Question: <URL>. However, if i click change text with Chrome browser random text will interlock with each other like in picture. How can i prevent this irregularity?

'''
<script type="text/javascript">
function next(tags)
{
var hr = new XMLHttpRequest();
var url = 'ajax_next_track.php?tags=' + tags;
hr.open("GET", url, true);
hr.setRequestHeader("Content-type", "application/x-www-form-urlencoded");
hr.onreadystatechange = function()
{
if(hr.readyState == 4 && hr.status == 200)
{
var return_data = hr.responseText;
console.log(return_data);
jsonObj = JSON.parse(return_data);
document.getElementById("artist_name").innerHTML = jsonObj.artist_name;
document.getElementById("track_name").innerHTML = jsonObj.track_name;
document.getElementById("name").title = 'play '+jsonObj.artist_name+' - '+jsonObj.track_name+' radio';
else
{
}
}
document.getElementById("track_name").innerHTML = 'loading...';
document.getElementById("artist_name").innerHTML = '';
hr.send(null);
}
'''
---
'''
#playPauseOutDiv {
position: relative;
top:0px;
width: 100px;
height: 100px;
border-style:solid;
border-width:0px;
z-index: 4;
cursor:pointer;
float:left;
}
#artist_name {
position: relative;
text-transform:uppercase;
float:left;
font-size: 1.9em;
font-weight:600;
}
#track_name {
position:relative;
font-size: 1.5em;
float:left;
margin-left:15px;
top:6px;
}
#artist_track {
position: relative;
float:left;
height: 35px;
font-family:"Arial",Georgia,Serif;
padding-top:5px;
padding-left:5px;
padding-right:0px;
color: #221E1F;
}
'''
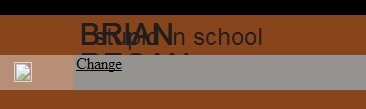
Answer: Your CSS is atrocious. Stop floating everything.
'#artist_name' should not be 'float:left' it should likely be 'display:inline; vertical-align:baseline'.
'#track_name' should not be 'float:left','position:relative', and 'top:6px' it should likely be 'display:inline;vertical-align:baseline'.
That fixes your chrome issue.
Other things you SHOULD change:
'#artist_name' and '#track_name' shouldn't be divs, they are text, and should probably be spans (Which are automatically display:inline).
I typically wouldn't make playPauseOutDiv floating. I would make it 'display:inline-block' or 'position:absolute;top:0;left:0', but seeing as it actually does float left, this is actually the intended purpose of float, so there you are actually using it correctly.